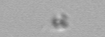
Label: detritus